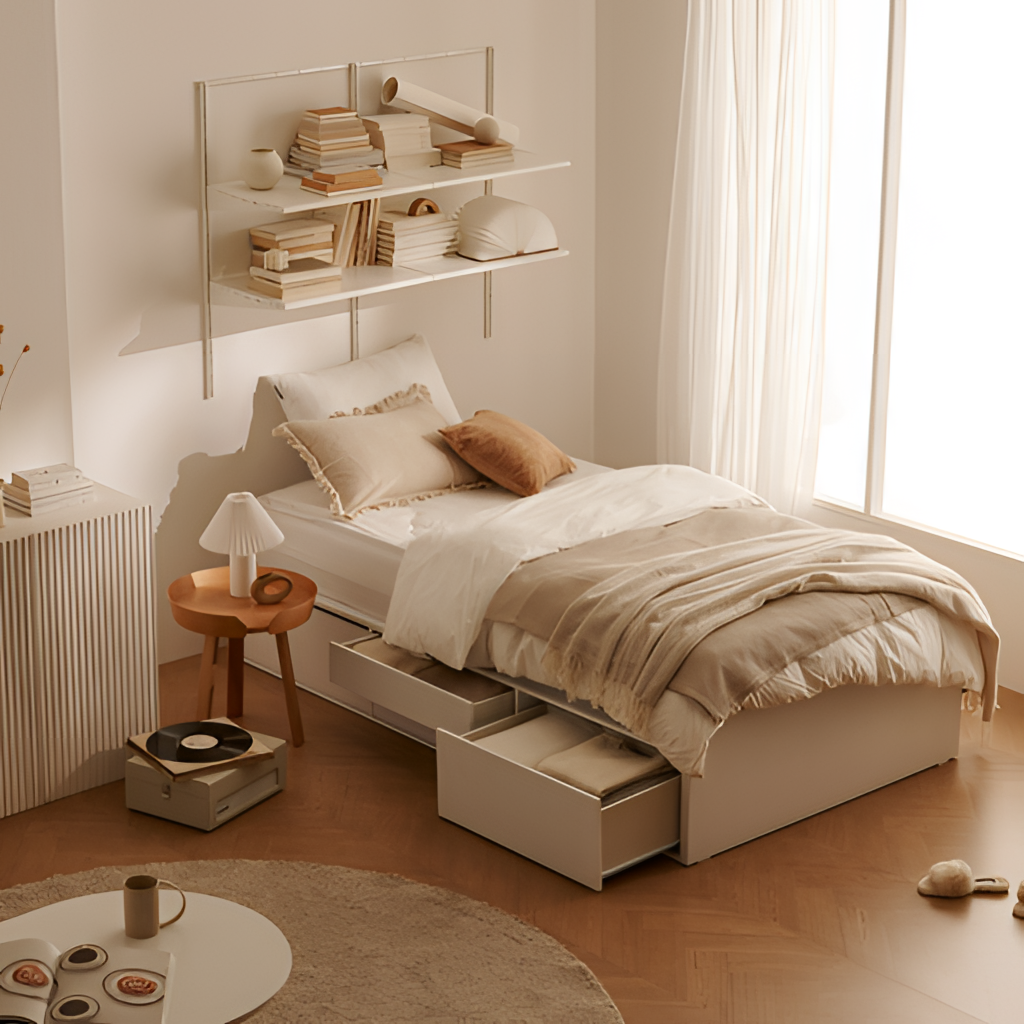
wood bed frame, bedroom, brown wood flooring, with herringbone pattern, paint wallpaper, with solid pattern, minimalist